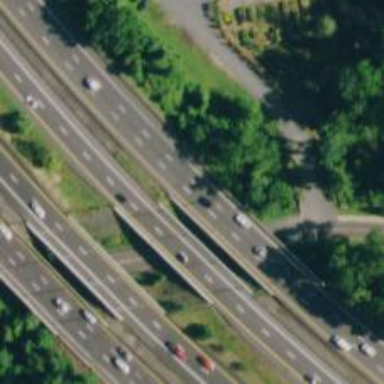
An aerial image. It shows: Motorway bridge crossing urban freeway/expressway.